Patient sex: M
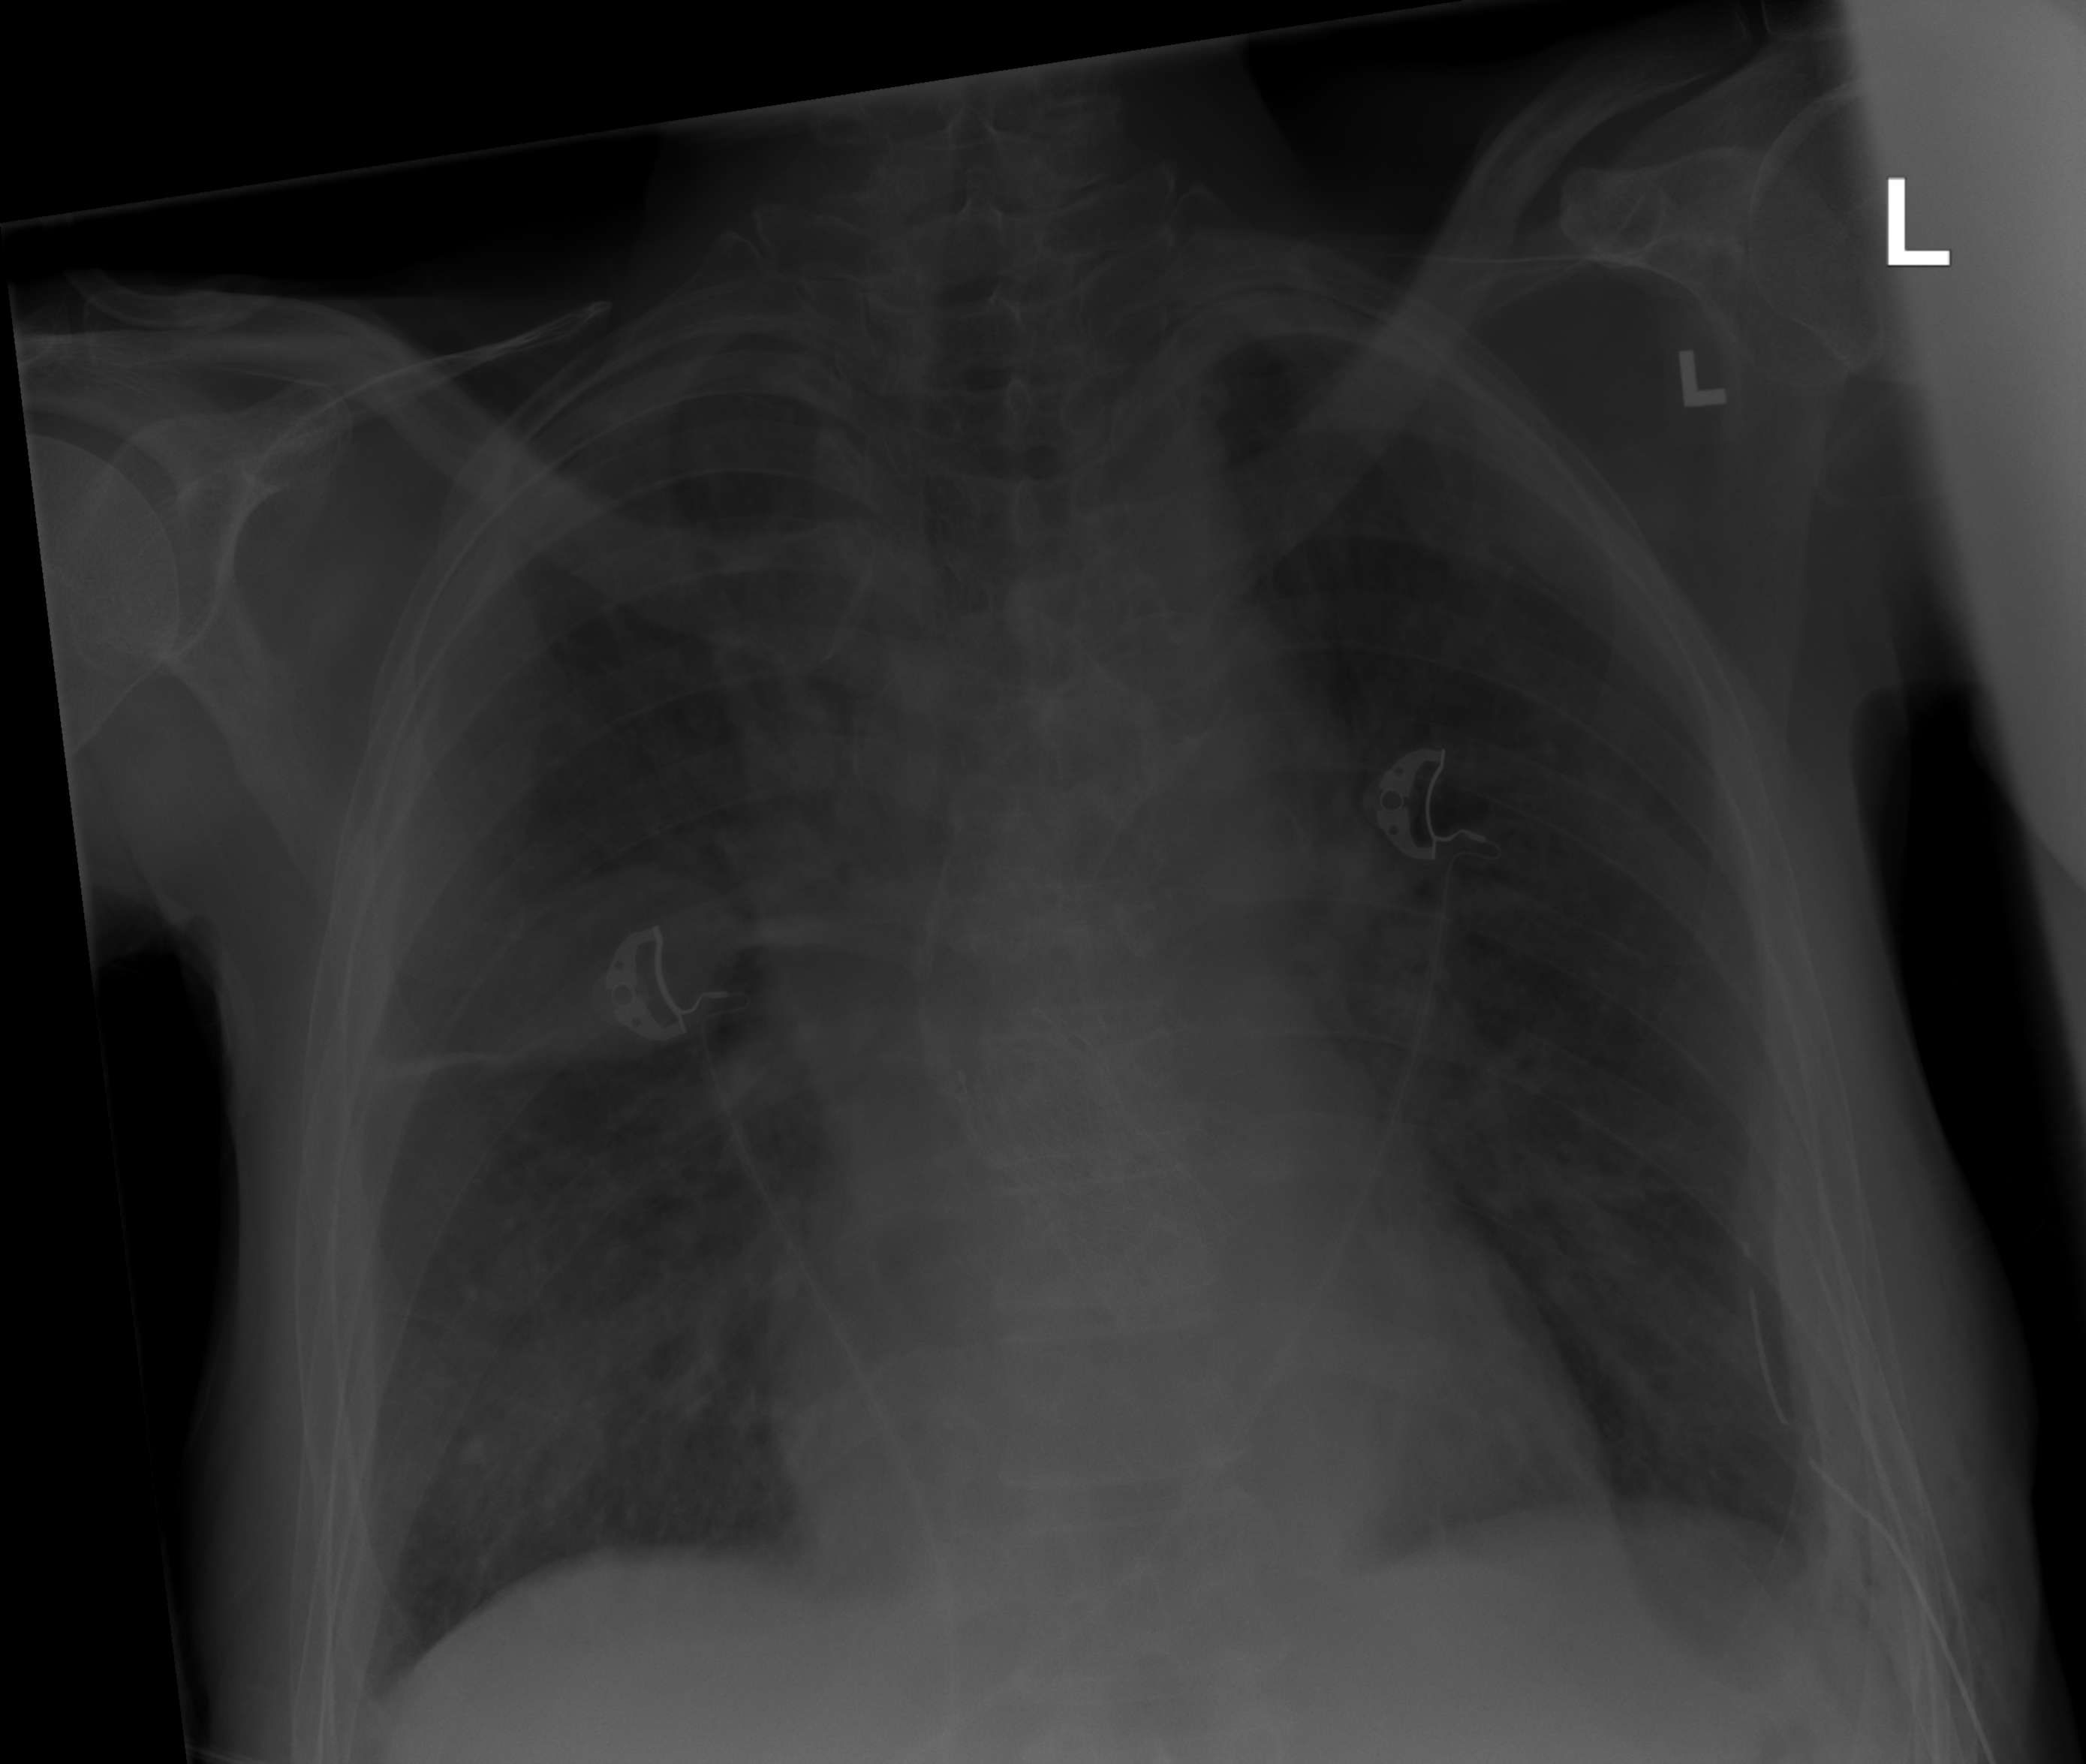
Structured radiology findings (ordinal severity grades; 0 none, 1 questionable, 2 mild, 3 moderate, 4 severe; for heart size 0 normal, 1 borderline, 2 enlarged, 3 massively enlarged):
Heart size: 0
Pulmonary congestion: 2
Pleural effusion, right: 2
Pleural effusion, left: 2
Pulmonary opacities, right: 0
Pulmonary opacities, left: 0
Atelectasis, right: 2
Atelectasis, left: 2